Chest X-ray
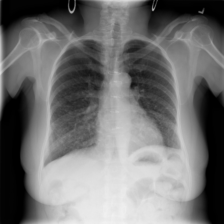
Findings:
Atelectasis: negative
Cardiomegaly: negative
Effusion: negative
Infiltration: negative
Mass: negative
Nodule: positive
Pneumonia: negative
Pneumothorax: negative
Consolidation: negative
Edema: negative
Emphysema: negative
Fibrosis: negative
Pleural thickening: negative
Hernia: negative